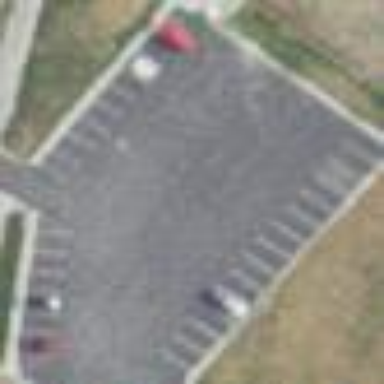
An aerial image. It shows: Parking area.